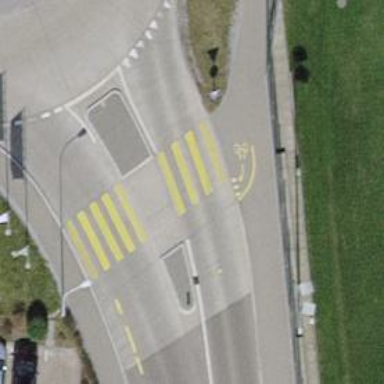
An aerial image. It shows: Crossing on asphalt cycleway.